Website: crate-barrel
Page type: account-selection
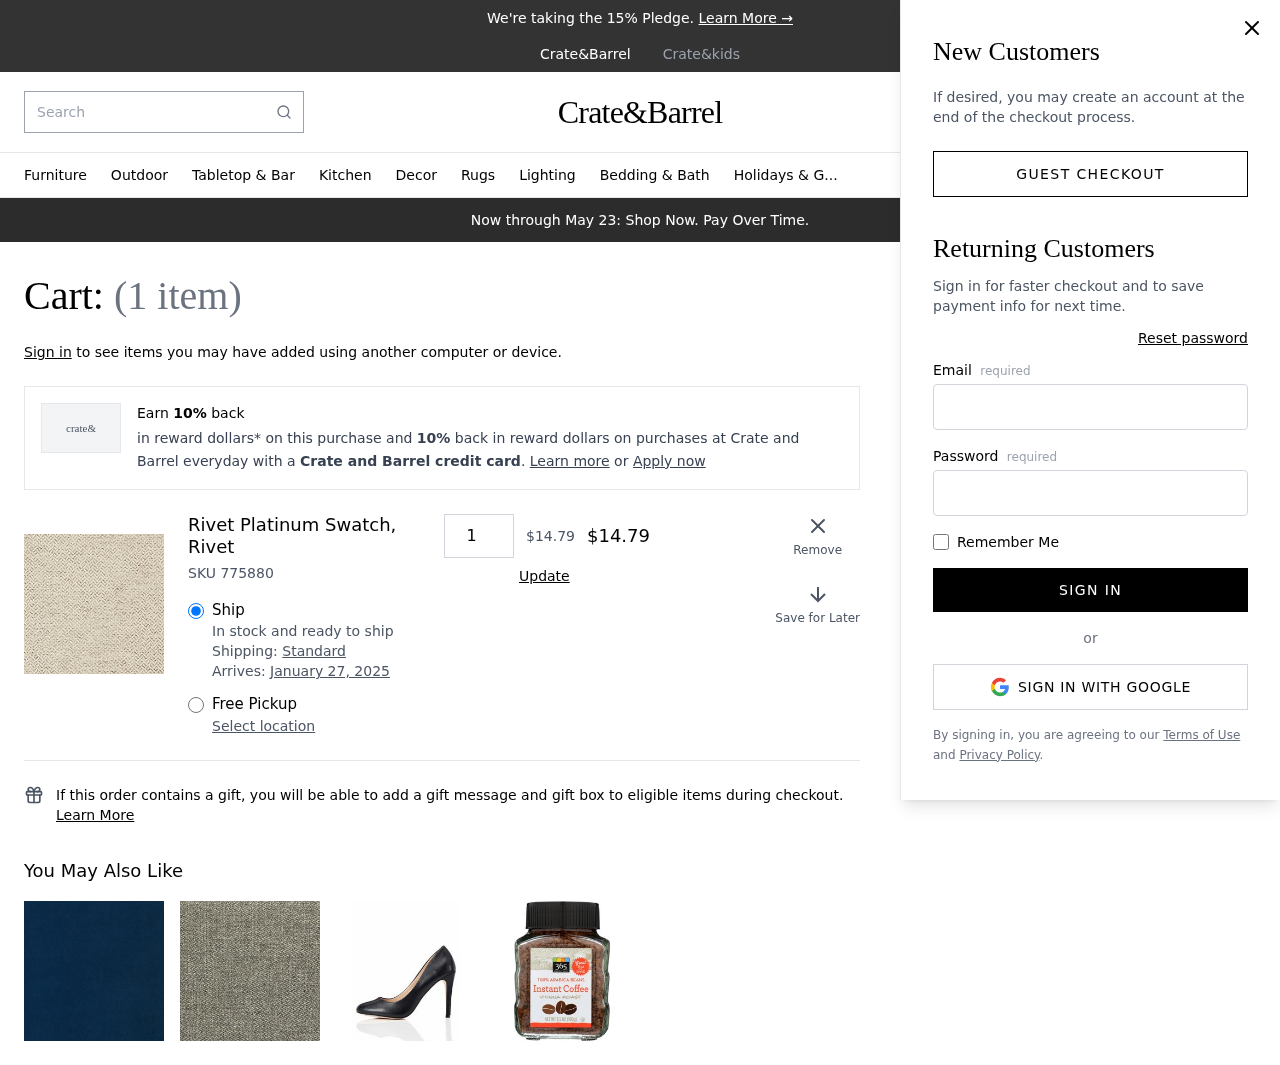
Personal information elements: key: PII_EMAIL
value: alexandra.morales@gmail.com
Product elements: key: PRODUCT1_NAME
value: Rivet Platinum Swatch, Rivet
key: PRODUCT1_PRICE
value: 14.79
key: PRODUCT1_QUANTITY
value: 1
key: PRODUCT1_SKU
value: SKU 775880
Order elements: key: ORDER_NUM_ITEMS
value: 1
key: ORDER_DELIVERY_DATE
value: January 27, 2025
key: ORDER_SUBTOTAL
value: $14.79
Search elements: key: HEADER_SEARCH
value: Search